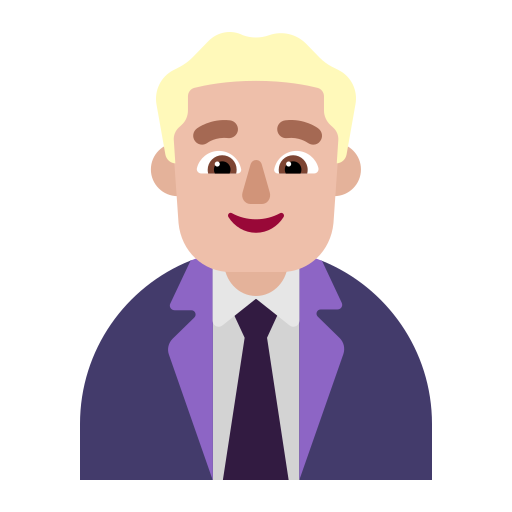
man office worker flat  light